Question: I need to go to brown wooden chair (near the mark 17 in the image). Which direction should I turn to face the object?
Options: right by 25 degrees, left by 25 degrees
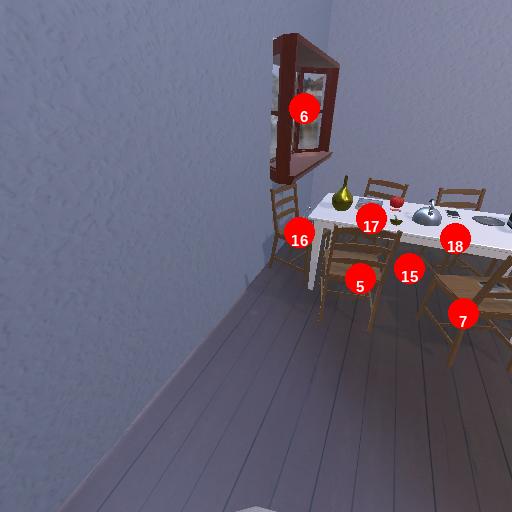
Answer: right by 25 degrees